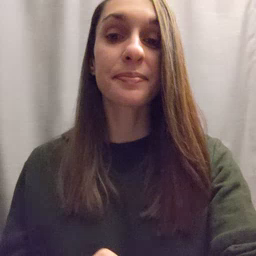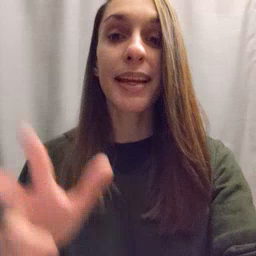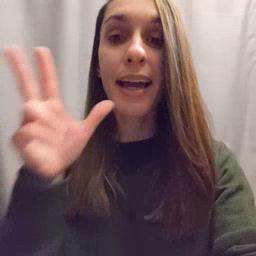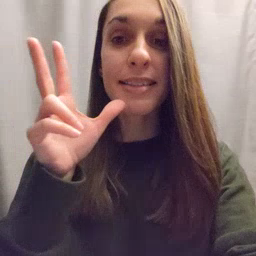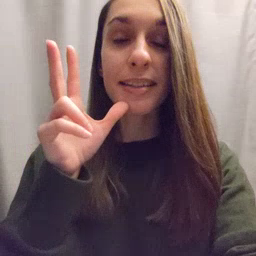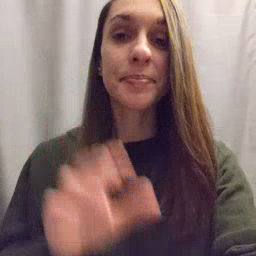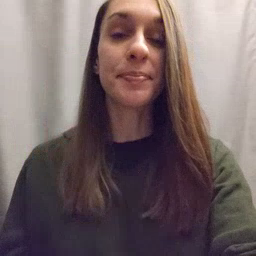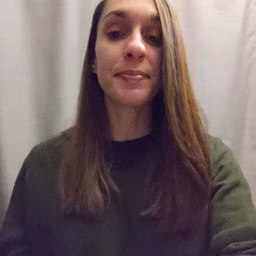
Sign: hen